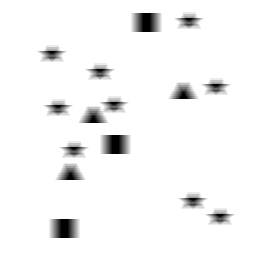
Squares: 3
Triangles: 3
Stars: 9
Total shapes: 15